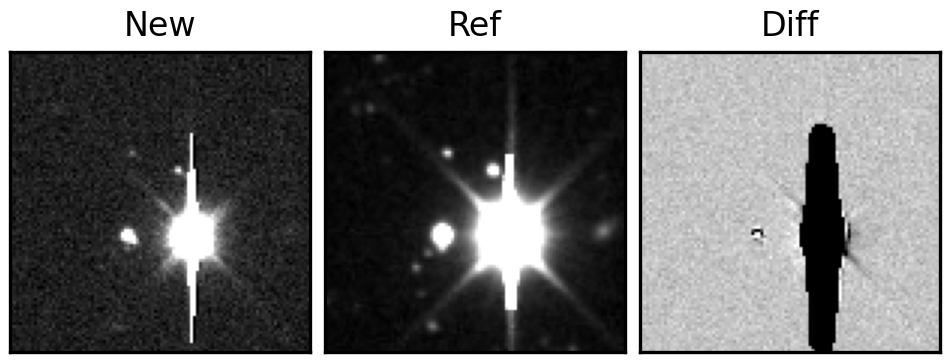
Label: bogus